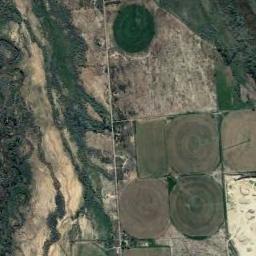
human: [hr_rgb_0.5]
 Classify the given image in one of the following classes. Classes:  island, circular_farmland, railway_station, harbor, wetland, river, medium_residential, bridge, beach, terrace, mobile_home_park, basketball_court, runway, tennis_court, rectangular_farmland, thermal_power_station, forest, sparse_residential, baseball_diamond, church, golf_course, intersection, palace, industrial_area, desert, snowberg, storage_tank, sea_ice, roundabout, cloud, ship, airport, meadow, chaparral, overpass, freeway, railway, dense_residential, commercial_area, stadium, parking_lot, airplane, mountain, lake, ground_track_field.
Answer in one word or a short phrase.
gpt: circular_farmland